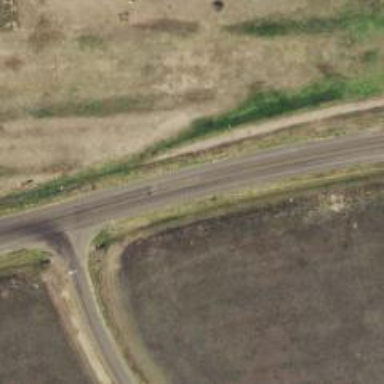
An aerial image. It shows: Secondary road with asphalt surface.